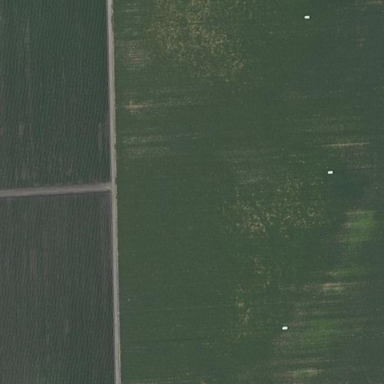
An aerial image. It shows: Farmland with field cropland.